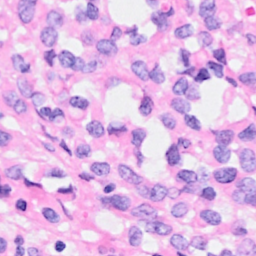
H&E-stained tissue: Breast